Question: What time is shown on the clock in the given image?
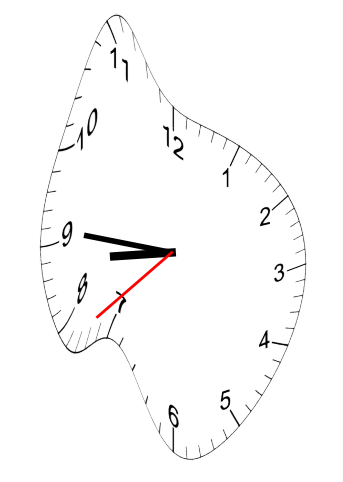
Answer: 08:45:38